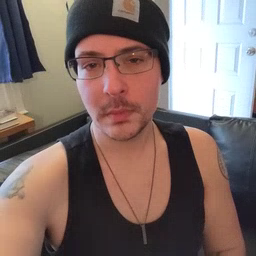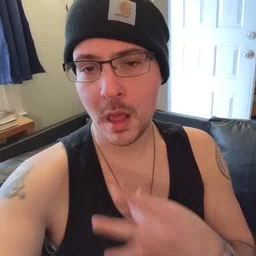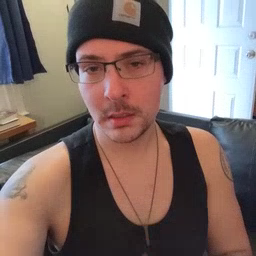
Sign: like